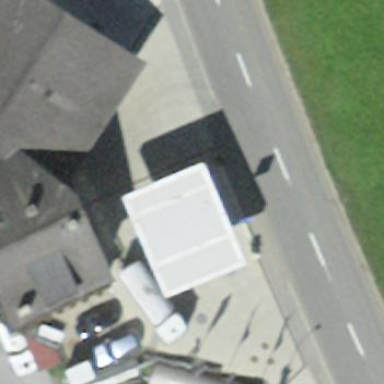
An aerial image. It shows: Flat roof building.